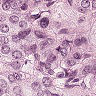
Metastatic tissue present: yes